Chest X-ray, PA view. Patient: 53 years old, sex M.
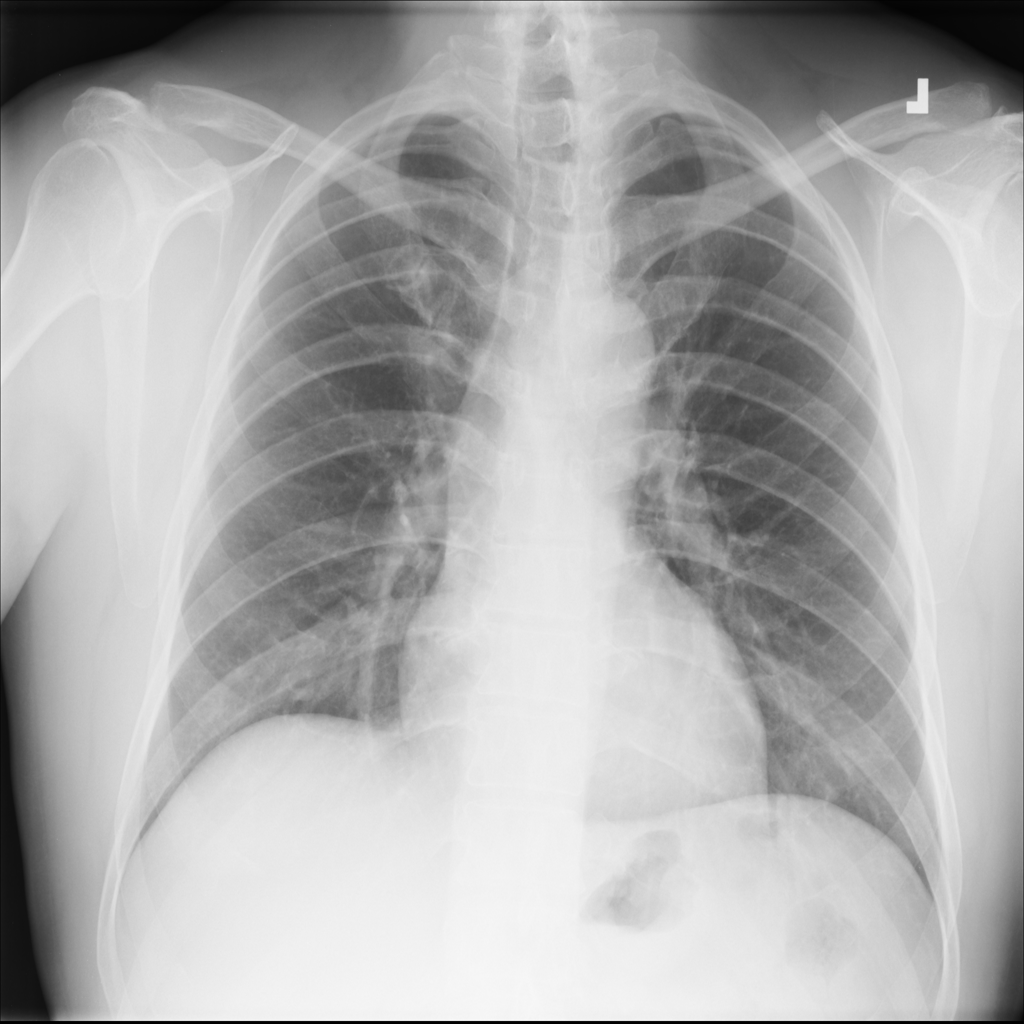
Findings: No Finding